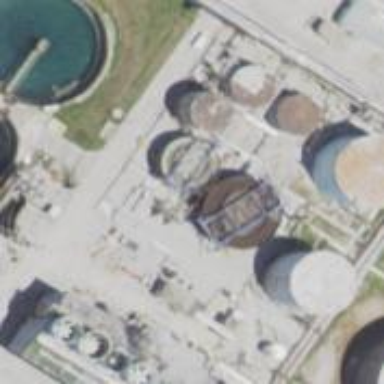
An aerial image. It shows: Storage tank with man-made structure.